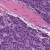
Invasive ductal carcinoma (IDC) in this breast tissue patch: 1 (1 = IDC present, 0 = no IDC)